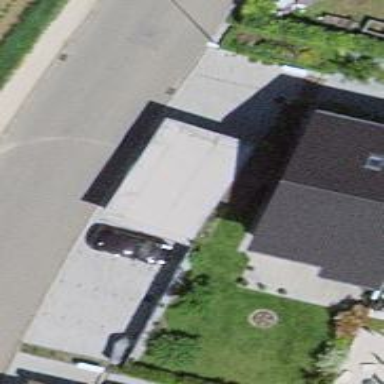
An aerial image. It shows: Carport building.